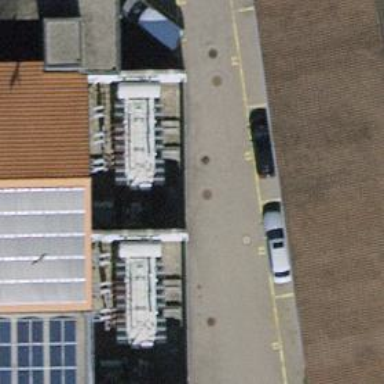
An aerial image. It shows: Transformer is shown.